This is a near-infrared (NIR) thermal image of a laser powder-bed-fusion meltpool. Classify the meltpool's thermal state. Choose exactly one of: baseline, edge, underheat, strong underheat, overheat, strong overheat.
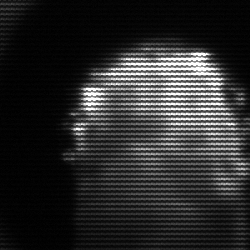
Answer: baseline